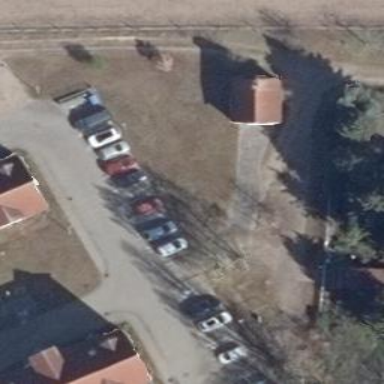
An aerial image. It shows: Parking area.